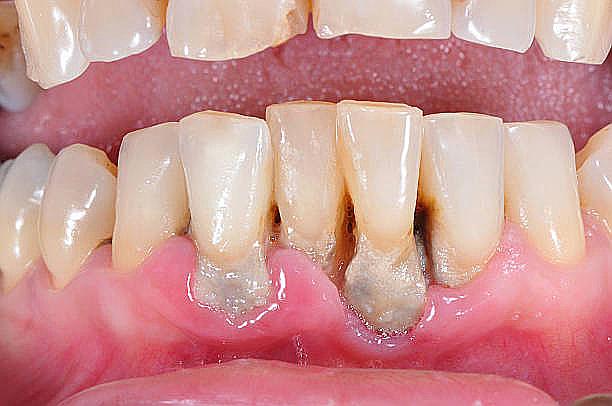
Condition: Gingivitis